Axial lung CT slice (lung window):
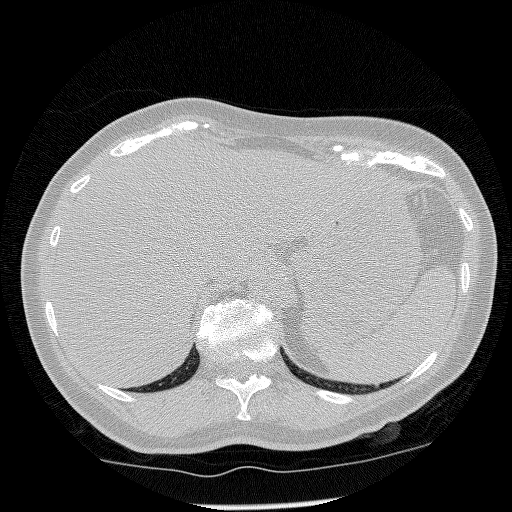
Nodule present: no